Aerial crown-view tile of a tropical tree (Barro Colorado Island, Panama), acquired 20250124:
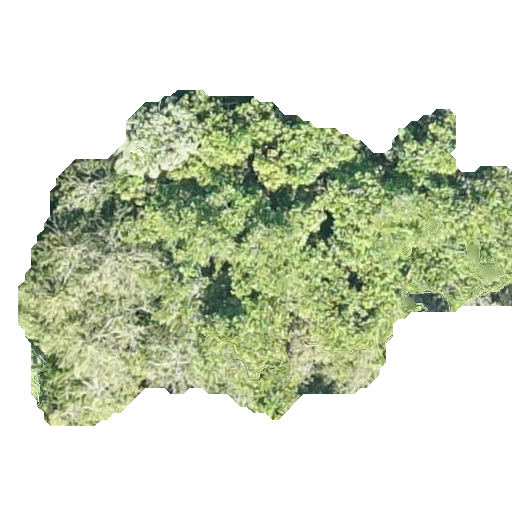
Species: Genipa americana
GBIF accepted scientific name: Genipa americana
Crown area: 178.076 m²